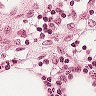
Metastatic tissue present: no